七年级 · 度量几何学
(本小题8.0分)

有理数 $a, b, c$ 在数轴上的位置如图所示, 且 $|a|=|b|$, 化简 $|c-a|+|c-b|+|a+b|$.

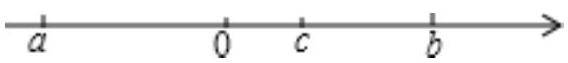
答案: 解: 由数轴, 得 $b>c>0, a<0$, 又 $|a|=|b|$,

$\therefore c-a>0, c-b<0, a+b=0$.

$|c-a|+|c-b|+|a+b|=c-a+b-c=b-a$.
解析: 析】由数轴可知: $b>c>0, a<0$, 再根据有理数的运算法则, 求出绝对值里的式子的正负性, 最后根据绝对值的性质化简.

本题考查数轴, 绝对值, 做这类题的关键是明确绝对值里的数值是正是负, 然后根据绝对值的性质 “正数的绝对值是它本身, 负数的绝对值是它的相反数, 0 的绝对值还是 0 ” 进行化简计算.